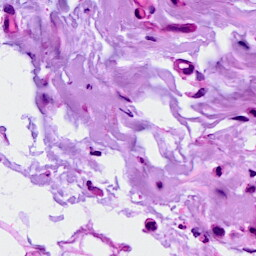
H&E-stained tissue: Breast